Question: I'm trying to center the navigation on my drop down menu and I can't seem to figure out how to.
Here is a screen shot of how its left aligned on a fixed 900px width.

Here is my CSS:
'''
#cssmenu {
border: none;
border: 0px;
margin: 0px;
padding: 0px;
font-family: Arial, Helvetica, sans-serif;
font-size: 12px;
font-weight:600;
color: #FFF;
line-height: 30px;
width: 900px;
}
#cssmenu ul {
background: #000000;
height: 30px;
list-style: none;
margin: 0;
padding: 0;
}
#cssmenu li {
float: left;
padding: 0px;
}
#cssmenu li a {
background: #000000;
display: block;
font-weight: 600;
line-height: 30px;
margin: 0px;
padding: 0px 33px;
text-align: center;
text-decoration: none;
}
#cssmenu > ul > li > a {
color: #ffffff;
}
#cssmenu ul ul a {
color: #ffffff;
}
#cssmenu li > a:hover,
#cssmenu ul li:hover > a {
background: #4ba5a1;
color: #FFFFFF;
text-decoration: none;
}
#cssmenu li ul {
background: #333333;
display: none;
height: auto;
padding: 0px;
margin: 0px;
border: 0px;
position: absolute;
width: 155px;
z-index: 225;
/*top:1em;/*left:0;*/
}
#cssmenu li:hover ul {
display: block;
}
#cssmenu li li {
background-color: #2b2b2b;
display: block;
float: none;
margin: 0px;
padding: 0px;
width: 225px;
}
#cssmenu li:hover li a {
background: none;
}
#cssmenu li ul a {
display: block;
height: 30px;
font-size: 12px;
font-style: normal;
margin: 0px;
padding: 0px 10px 0px 15px;
text-align: left;
}
#cssmenu li ul a:hover,
#cssmenu li ul li:hover > a {
background: #4ba5a1;
border: 0px;
color: #ffffff;
text-decoration: none;
}
#cssmenu p {
clear: left;
}
'''
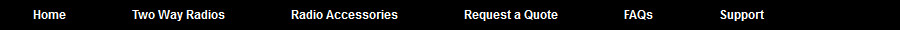
Answer: You shoudl try to center the list '#cssmenu ul{ margin:0 auto;}'